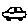
Label: car